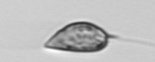
Label: Prorocentrum_triestinum